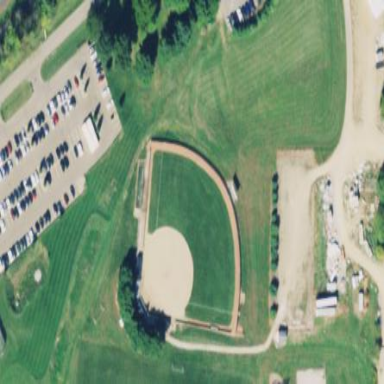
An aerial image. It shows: Baseball pitch for leisure land activities.